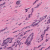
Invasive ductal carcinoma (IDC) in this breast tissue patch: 1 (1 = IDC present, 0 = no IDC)